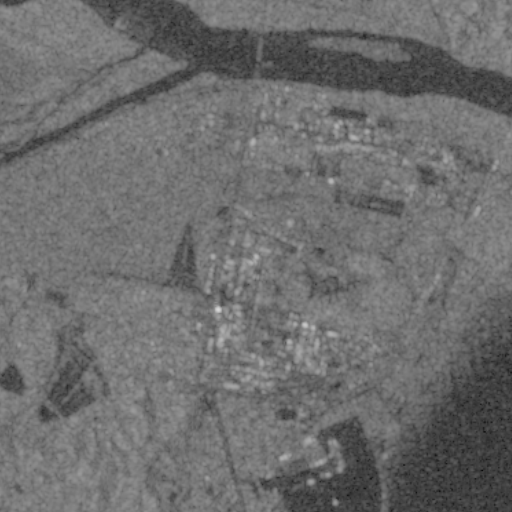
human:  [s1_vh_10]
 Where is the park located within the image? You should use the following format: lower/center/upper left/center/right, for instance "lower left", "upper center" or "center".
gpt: The park is located in the lower center of the image.
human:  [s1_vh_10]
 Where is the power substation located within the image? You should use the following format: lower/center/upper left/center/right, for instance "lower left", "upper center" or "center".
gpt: The power substation is located in the upper center of the image.
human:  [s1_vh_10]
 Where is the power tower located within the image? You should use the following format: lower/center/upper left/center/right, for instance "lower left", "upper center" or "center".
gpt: The power tower is located in the upper left of the image.
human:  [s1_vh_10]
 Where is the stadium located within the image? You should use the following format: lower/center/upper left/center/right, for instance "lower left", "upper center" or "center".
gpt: The stadium is located in the lower center of the image.
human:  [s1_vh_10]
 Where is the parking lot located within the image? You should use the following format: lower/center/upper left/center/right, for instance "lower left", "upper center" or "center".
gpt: There is no parking lot in the image.

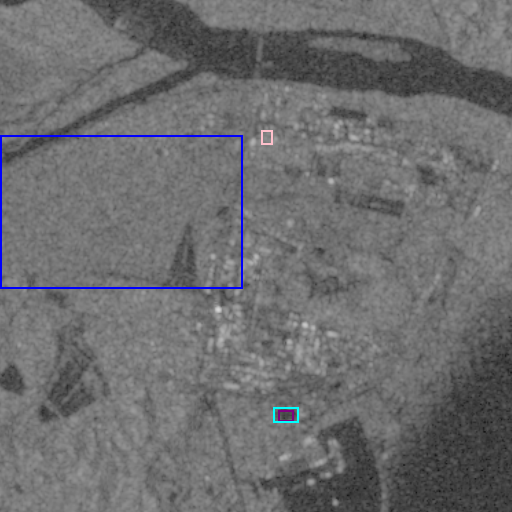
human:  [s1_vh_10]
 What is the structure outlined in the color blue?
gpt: The structure outlined in blue is a crop field.
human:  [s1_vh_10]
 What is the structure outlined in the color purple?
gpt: The structure outlined in purple is a park.
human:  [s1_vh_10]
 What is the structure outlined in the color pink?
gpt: The structure outlined in pink is a power substation.
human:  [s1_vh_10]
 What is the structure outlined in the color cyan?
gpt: The structure outlined in cyan is a stadium.
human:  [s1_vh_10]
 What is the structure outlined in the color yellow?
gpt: There is no yellow outline.